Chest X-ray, PA view. Patient: 50 years old, sex F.
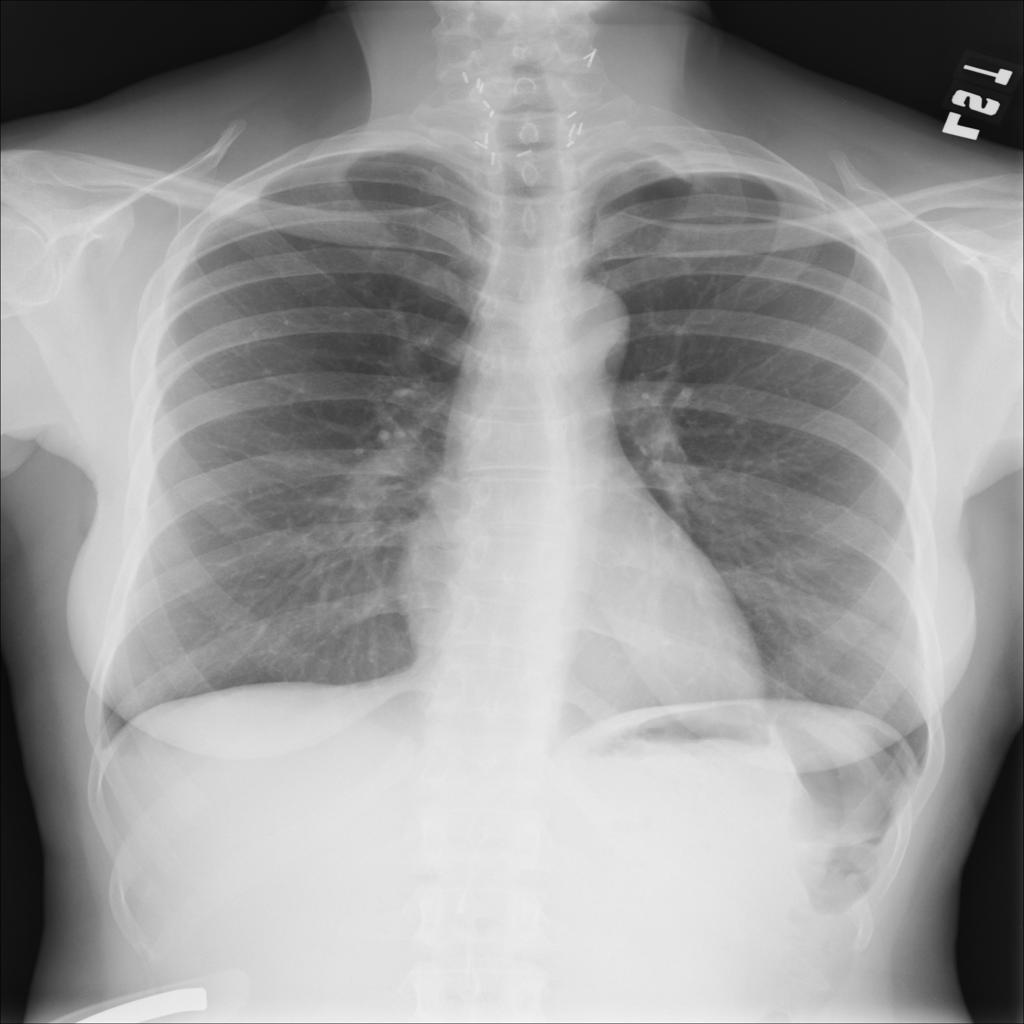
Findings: No Finding